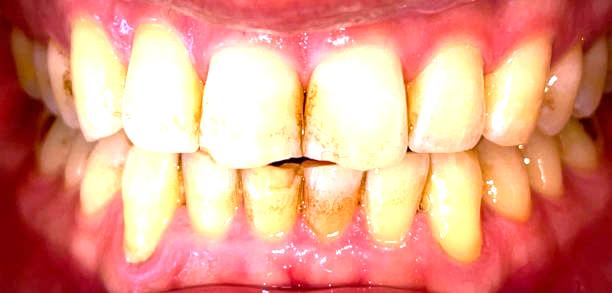
Condition: Gingivitis